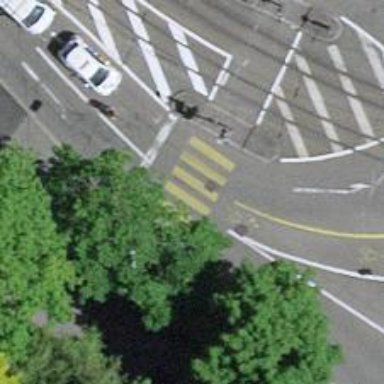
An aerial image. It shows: Road crossing with traffic signals.